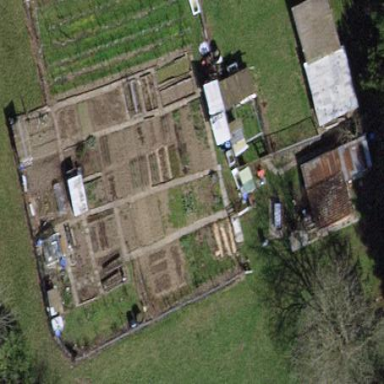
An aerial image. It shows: Area designated for allotments.